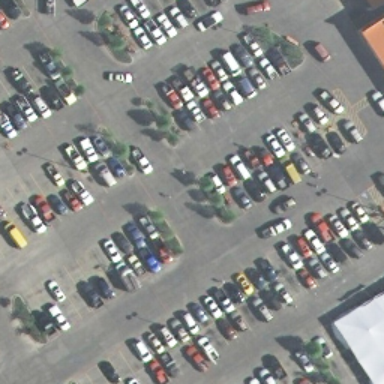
Lots of cars parked neatly in the parking lot .